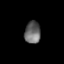
Tissue: lung
Cell type: Others
Senescence score: 0.2256
Nuclear area (px): 347
Mean DAPI intensity: 102.807